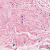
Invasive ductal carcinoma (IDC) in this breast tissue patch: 0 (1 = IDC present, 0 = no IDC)